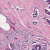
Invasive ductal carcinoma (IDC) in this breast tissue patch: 1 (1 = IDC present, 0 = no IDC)